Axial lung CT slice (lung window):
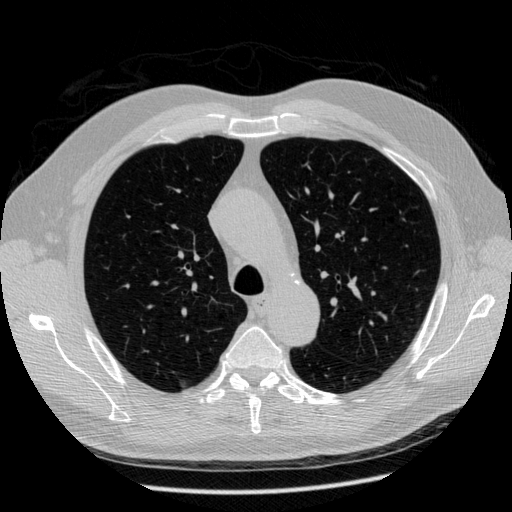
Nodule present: no